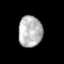
Tissue: prostate
Cell type: T cells
Senescence score: 0.2971
Nuclear area (px): 725
Mean DAPI intensity: 183.099